Question:
'''
body {
height:100%;
background: linear-gradient(top, #d808a4 50%, black 50%);
background: linear-gradient(top, #d808a4 50%,black 50%);
background: linear-gradient(to bottom, #d808a4 50%,black 50%);
height: 229vh;
}
'''
I want to horizontally split the background into two colors where one is black color. And I want the other one to be a gradient that goes from pink to purple, I have manage to split into purple and black, but i want a purple pink grandient, can someone help me?
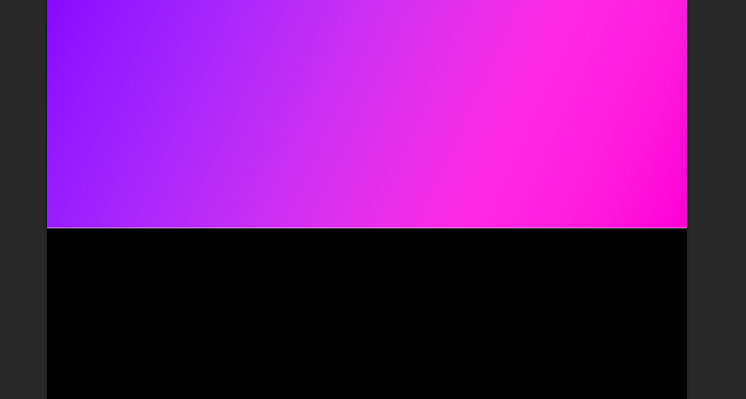
Answer: '''
#top-half {
position: absolute;
left: 0;
width: 100%;
height: 50%;
background-color: black;
}
#bottom-half {
position: absolute;
left: 0;
top: 50%;
width: 100%;
height: 50%;
background: linear-gradient(90deg, rgba(255,0,209,1) 0%, rgba(151,0,255,1) 100%);
}
'''
'''
<div id="bottom-half"></div>
<div id="top-half"></div>
'''
2 divs for each half
position: absolute and left: 0 and top: 50% sets the position
width: 100% sets it to screen width
height: 50% sets the height for each one to half the screen width
background-color: black obviously sets the background color to black, and background: linear-gradient(90deg, rgba(255,0,209,1) 0%, rgba(151,0,255,1) 100%) sets the background to a gradient (you can generate nice CSS gradients at <URL>